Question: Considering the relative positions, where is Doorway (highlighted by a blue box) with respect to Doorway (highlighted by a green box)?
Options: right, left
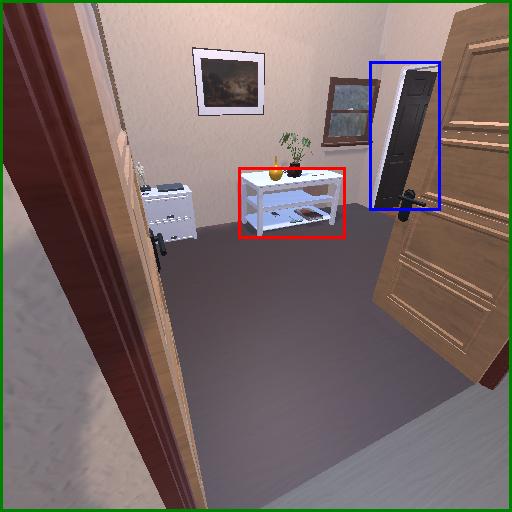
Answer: right